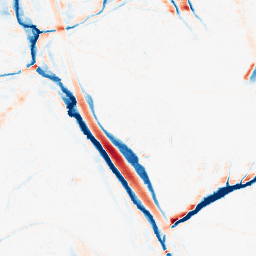
Category: morphological
Decomposition family: morphological_ellipse
Decomposition parameters: operation: average
width: 10
height: 20
Upsampling method: quintic
Upsampling parameters: scale: 2
Upsampling scale: 2